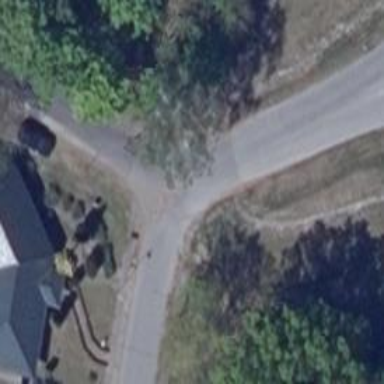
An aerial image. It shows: Unclassified road.